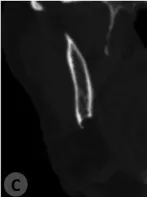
(B-F) Coronal CT views demonstrating the bone concavity affecting the lingual and inferior aspects of the mandible.
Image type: radiology (ct)